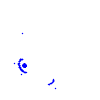
Particle: pion